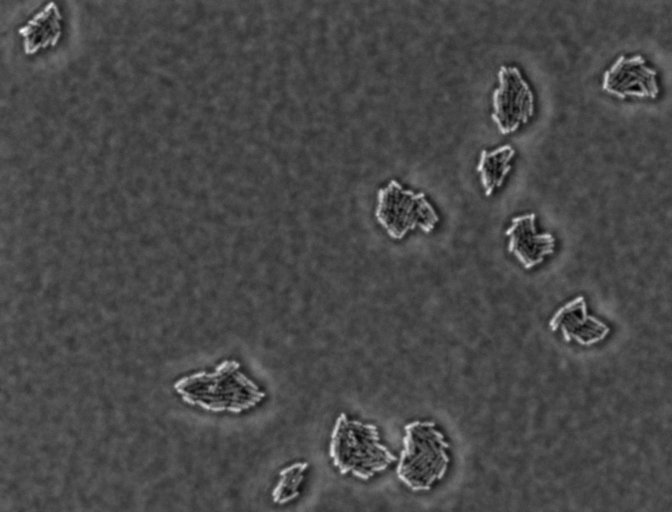
Escherichia coli 1612